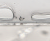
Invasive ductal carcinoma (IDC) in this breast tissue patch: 0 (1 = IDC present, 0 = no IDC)